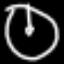
Label: clock